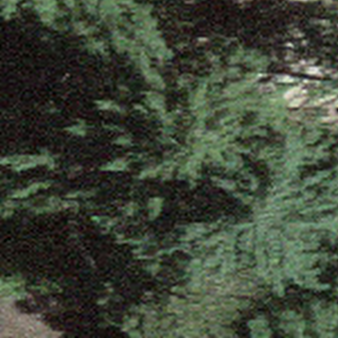
Label: other